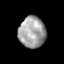
Tissue: prostate
Cell type: Epithelial cells
Senescence score: 0.2567
Nuclear area (px): 828
Mean DAPI intensity: 159.124